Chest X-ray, AP view. Patient: 19 years old, sex M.
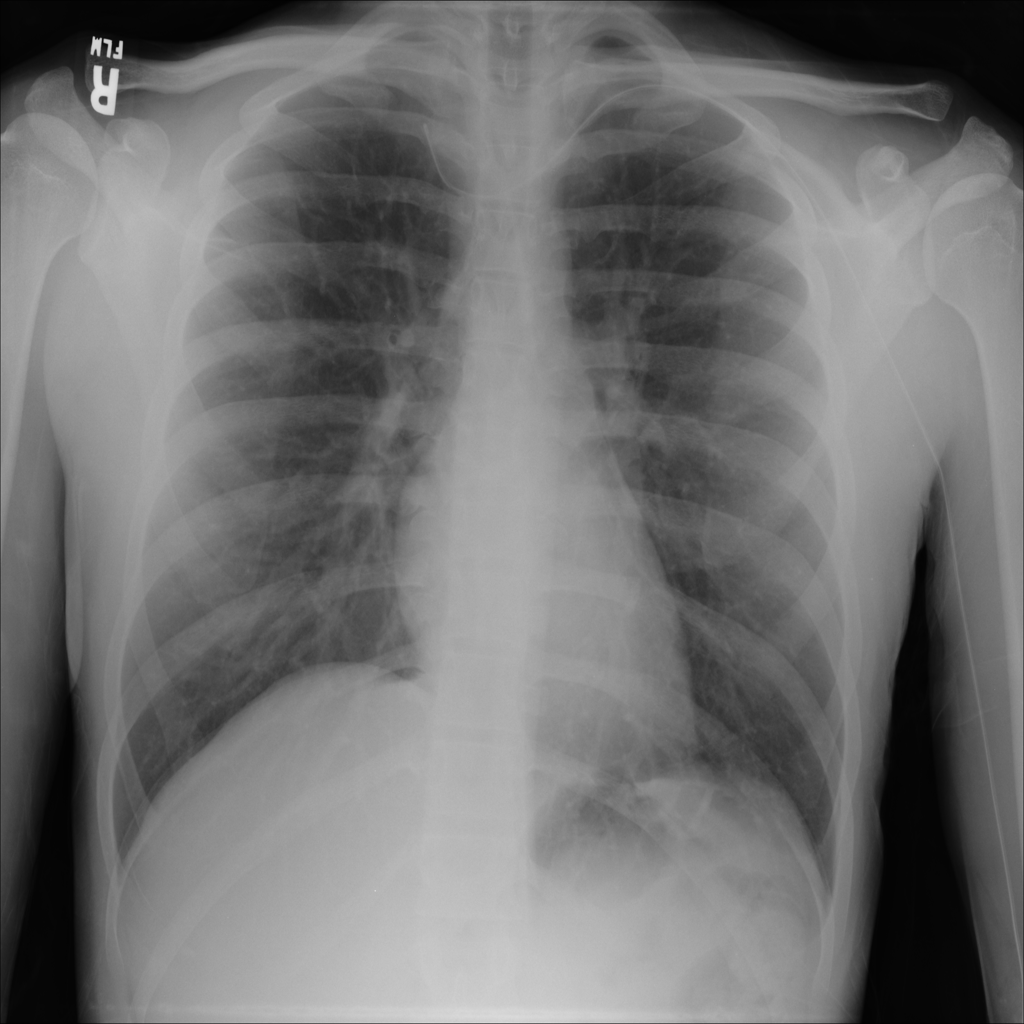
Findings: No Finding